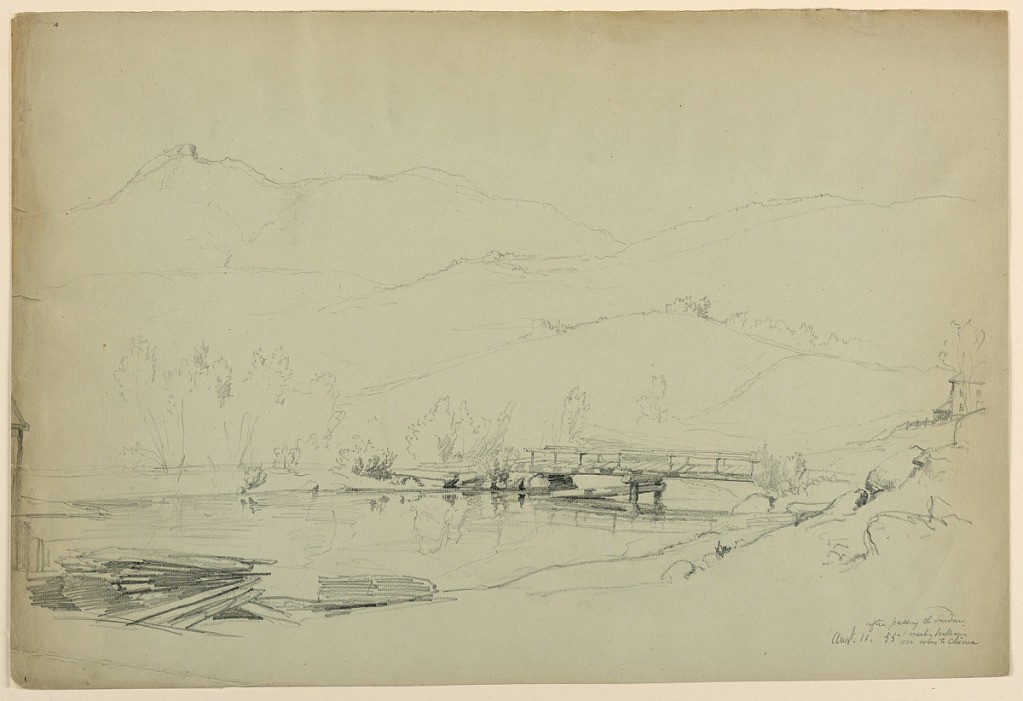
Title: On Way to Chocorua, New Hampshire
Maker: Daniel Huntington, American, 1816–1906
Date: August 11, 1855
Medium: Graphite on pale green paper
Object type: Drawing
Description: Shore with woodpile and houses, foreground and right. Bridge, center right, with ridges and mountains beyond. Mount Chocorua at left.